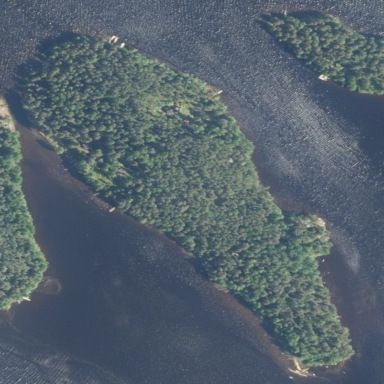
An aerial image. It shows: Island covered in forest.